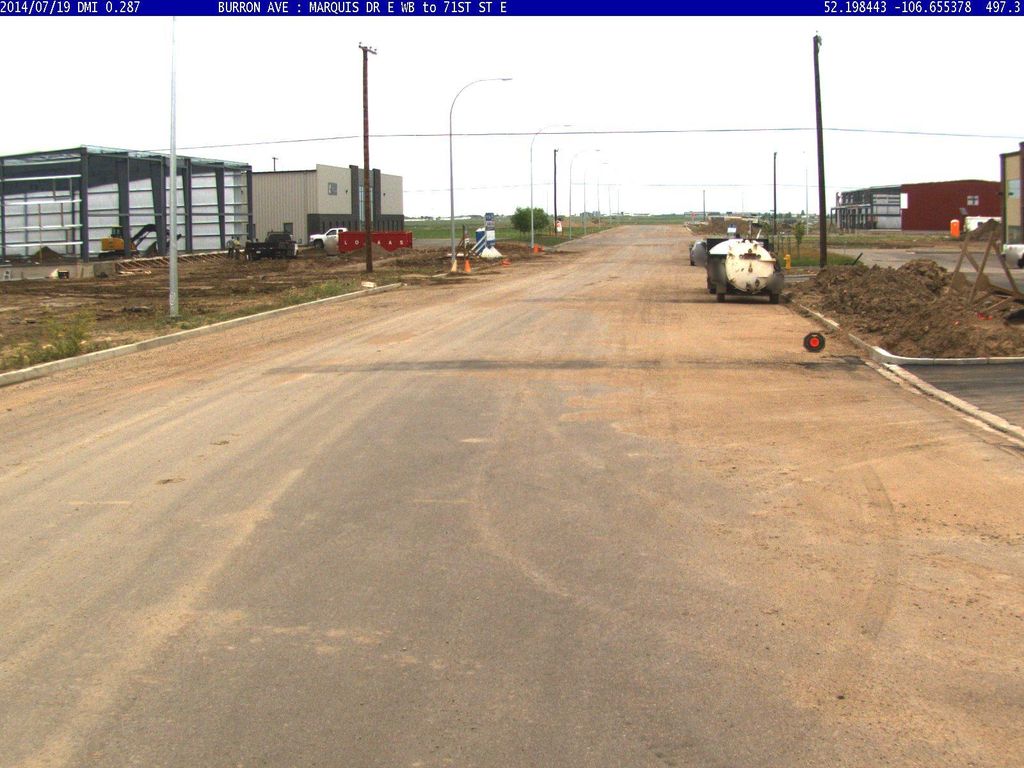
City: saskatoon